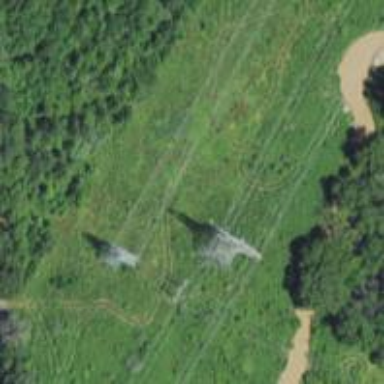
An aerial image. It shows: Power tower.